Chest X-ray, AP view. Patient: 28 years old, sex M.
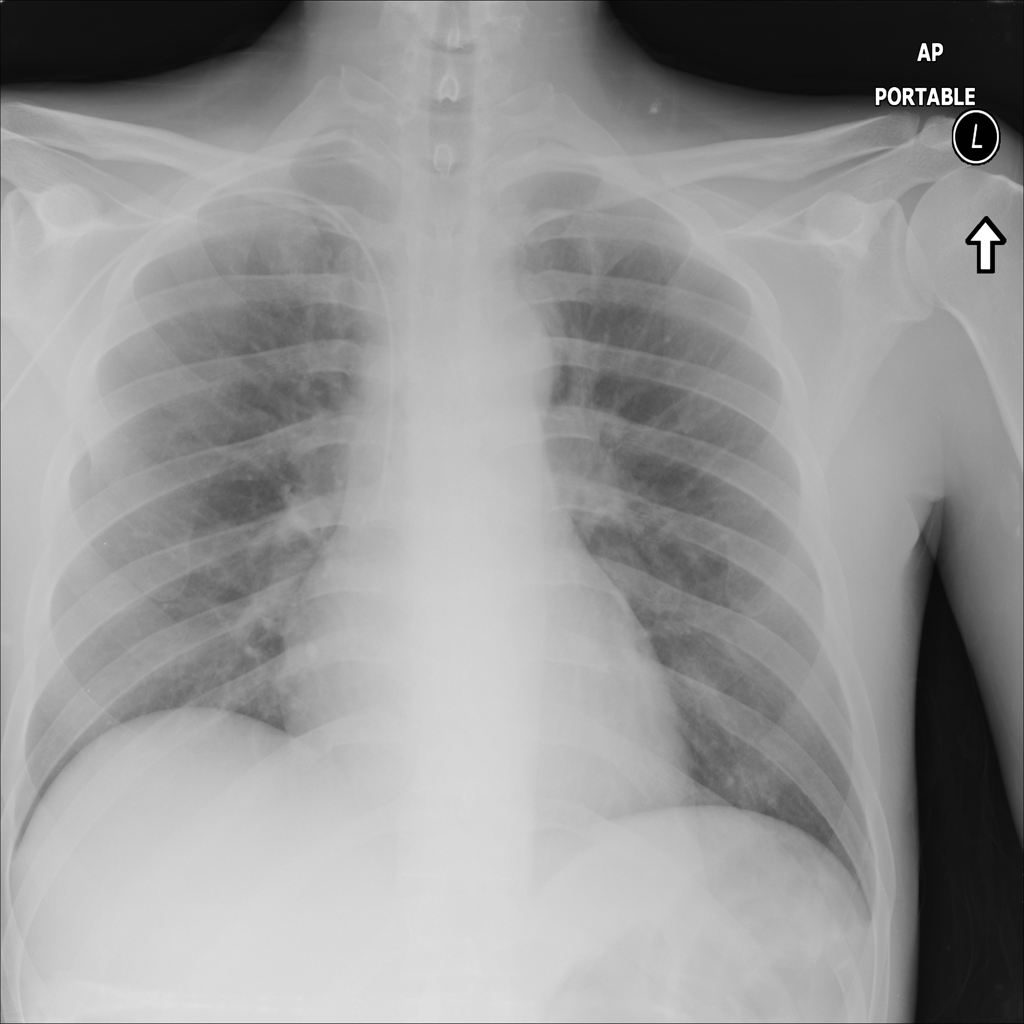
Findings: No Finding